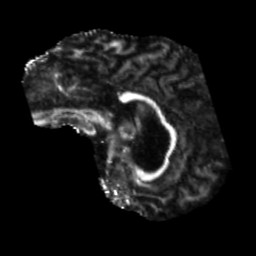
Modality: FA
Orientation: sagittal
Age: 56
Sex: male
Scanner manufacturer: siemens
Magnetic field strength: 3 T
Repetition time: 5.25 s
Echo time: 0.08 s